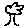
Label: tree